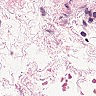
Metastatic tissue present: no